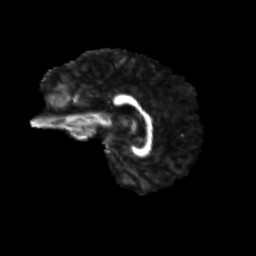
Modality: FA
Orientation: sagittal
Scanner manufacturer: siemens
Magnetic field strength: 3 T
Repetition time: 9.2 s
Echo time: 0.084 s